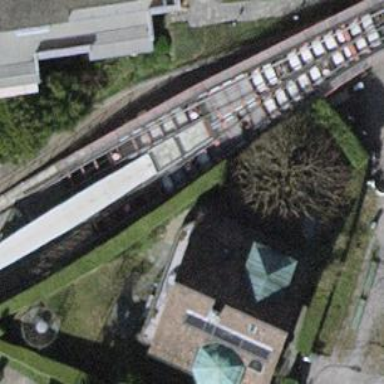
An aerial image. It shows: Sheltered public transport platform.